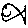
Label: fish